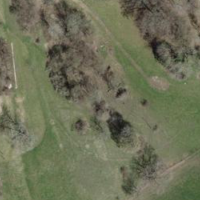
EUNIS habitat code: 52
Species observed at this site:
Lacerta agilis
Anguis fragilis